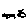
Label: bird